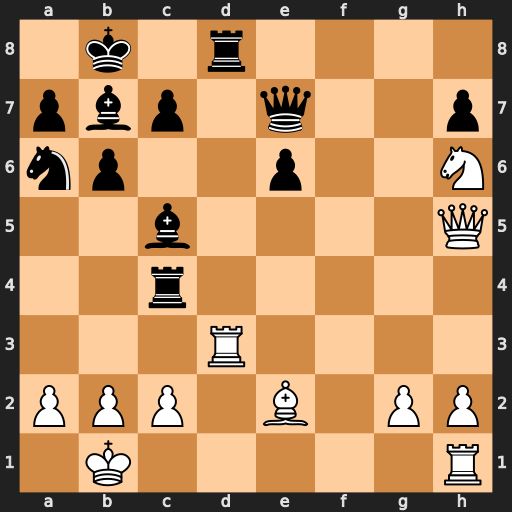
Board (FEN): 1k1r4/pbp1q2p/np2p2N/2b4Q/2r5/3R4/PPP1B1PP/1K5R
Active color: w
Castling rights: -
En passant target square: -
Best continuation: Rxd8+ Qxd8 Bxc4